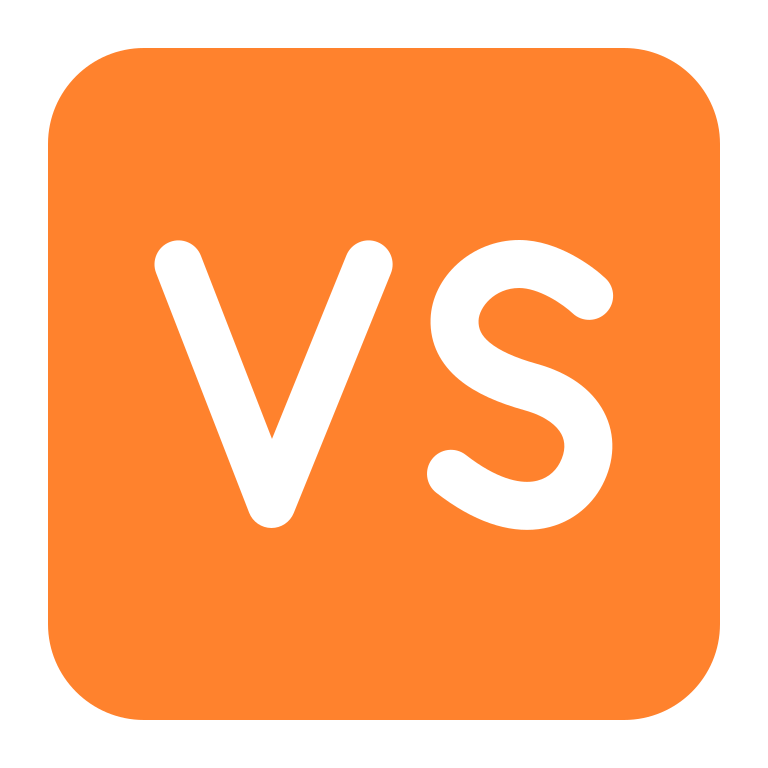
vs button flat